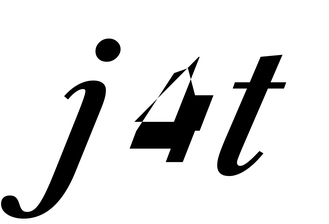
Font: LibreCaslonText-Italic_Medium_Italic